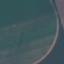
Land use / land cover: AnnualCrop